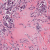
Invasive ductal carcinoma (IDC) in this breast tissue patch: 1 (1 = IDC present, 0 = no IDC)